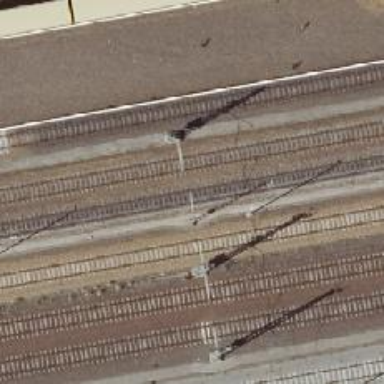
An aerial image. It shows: Railway milestone with catenary mast.